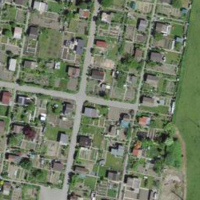
EUNIS habitat code: 53
Species observed at this site:
Orobanche minor